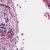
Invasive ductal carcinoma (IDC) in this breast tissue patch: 0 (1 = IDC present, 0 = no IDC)